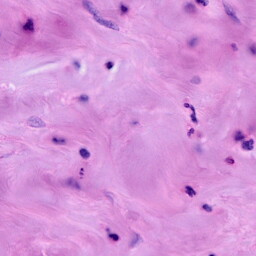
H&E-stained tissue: Breast